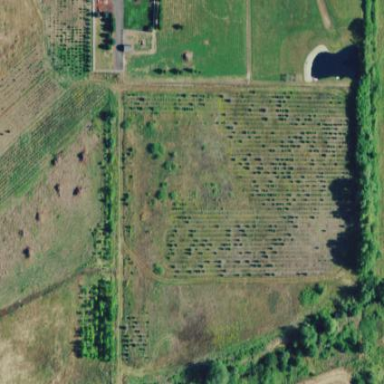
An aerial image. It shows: Plant nursery specializing in growing Christmas trees.